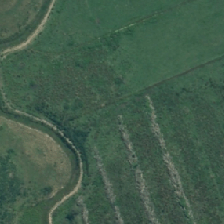
Land cover: high_producing_grassland